Aerial crown-view tile of a tropical tree (Barro Colorado Island, Panama), acquired 20240813:
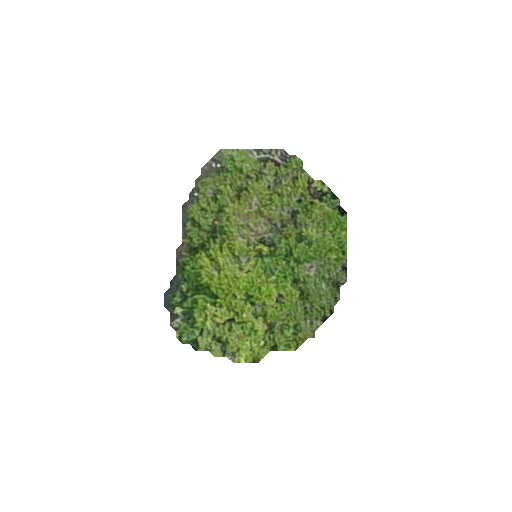
Species: Cassipourea elliptica
GBIF accepted scientific name: Cassipourea elliptica
Crown area: 45.213 m²